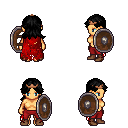
a pixel art fantasy rpg character, female body template, human, tanned skin, red tattered cape, red pants, black loose hair, bronze tiara, brown shoes, shield, four views (front, back, left, right), 2x2 character sprite sheet, small pixel art, hard edges, no anti-aliasing